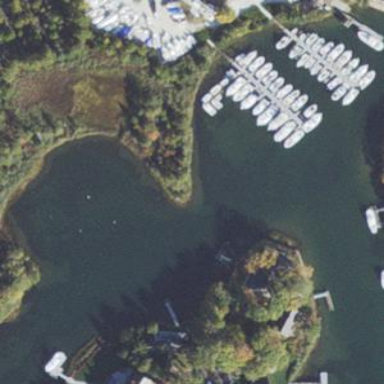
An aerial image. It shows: Marina on leisure land.